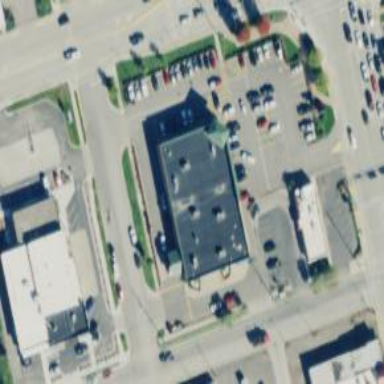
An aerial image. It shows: Post office.